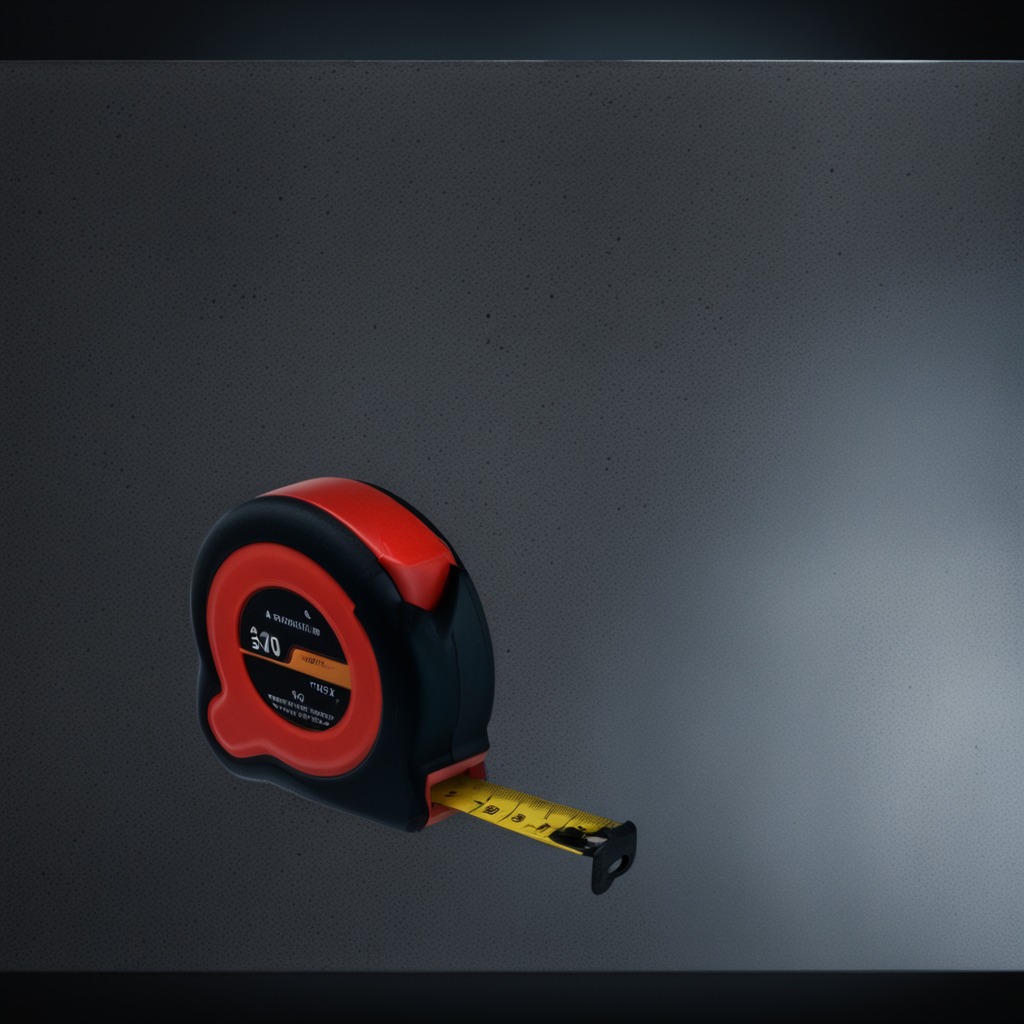
A measuring tape is lying on the granite table.